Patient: sex F, age 67
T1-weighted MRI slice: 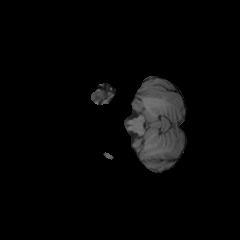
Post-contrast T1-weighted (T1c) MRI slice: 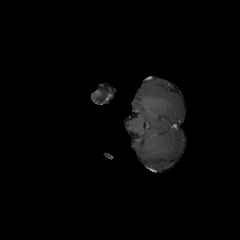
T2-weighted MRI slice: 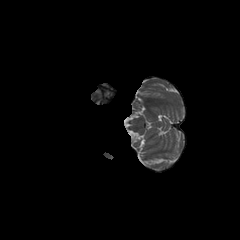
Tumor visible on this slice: no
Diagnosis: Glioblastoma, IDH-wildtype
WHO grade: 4